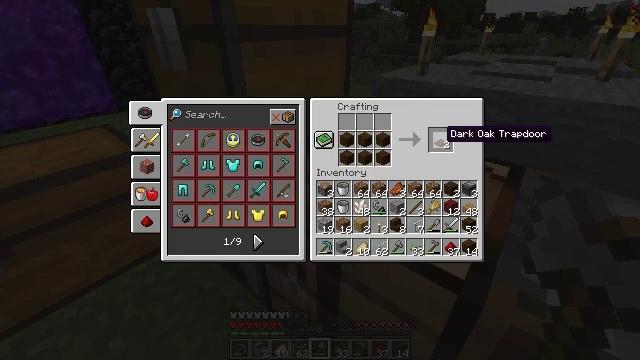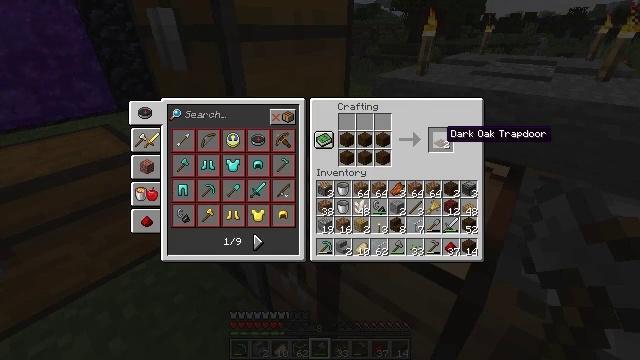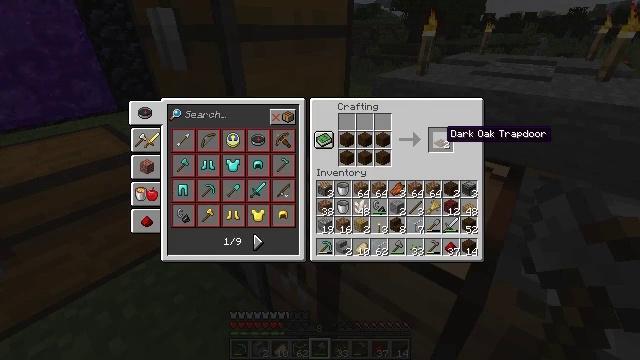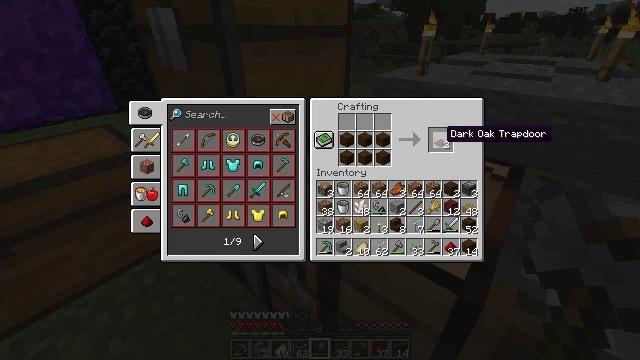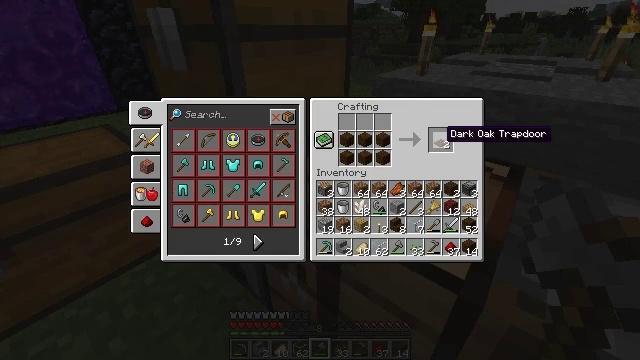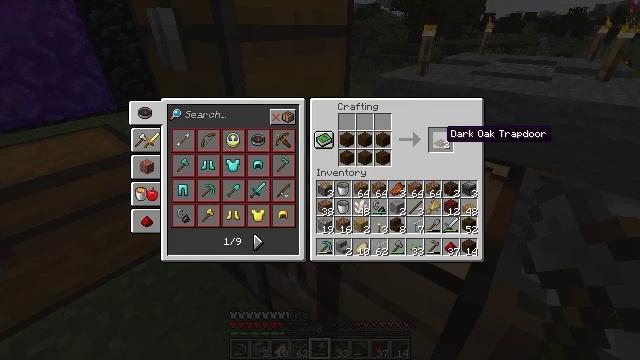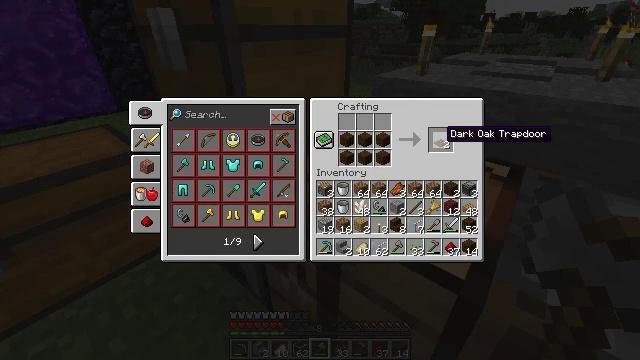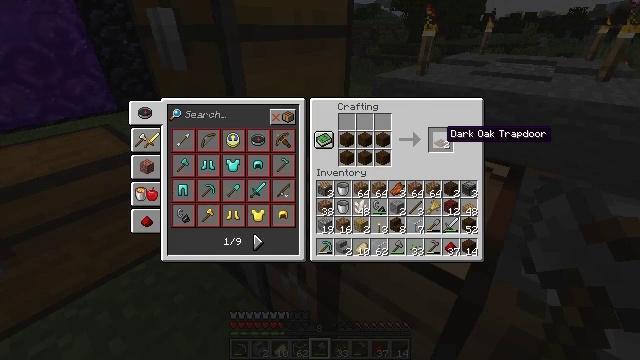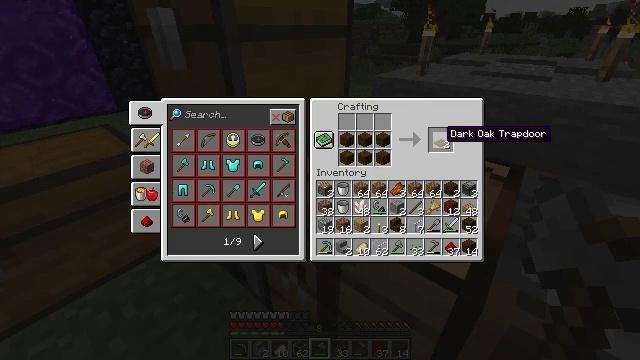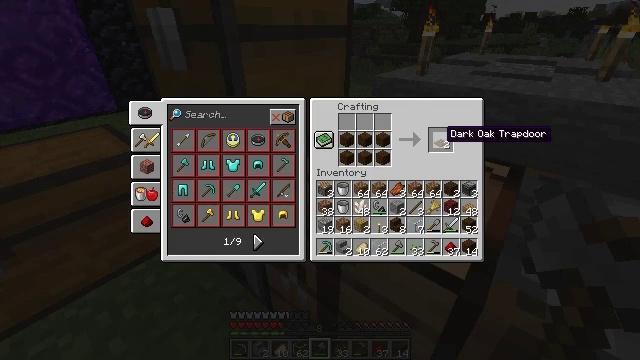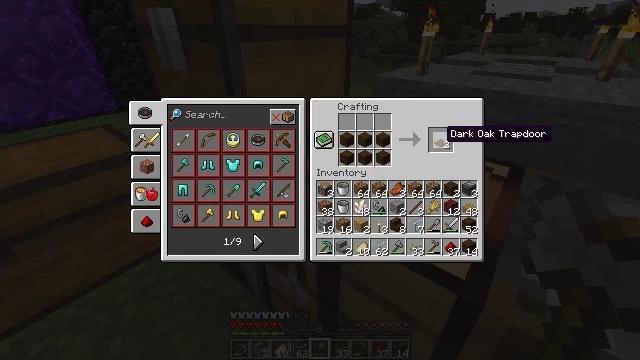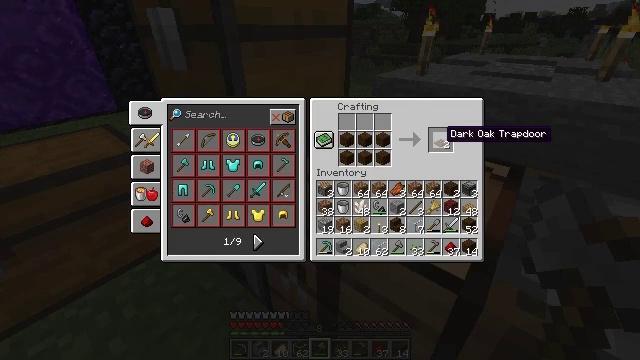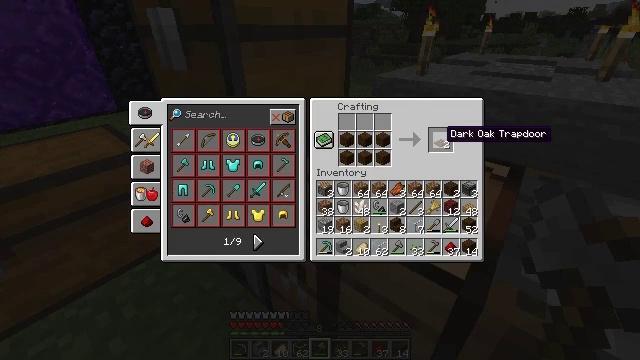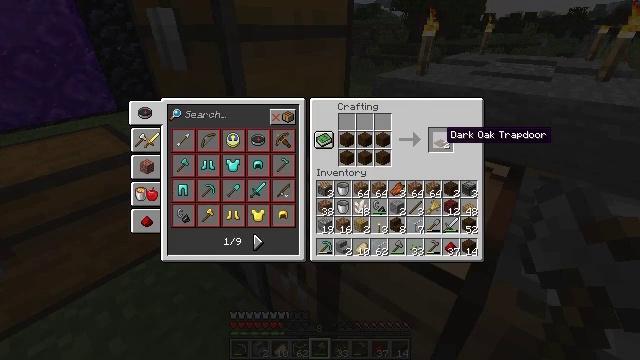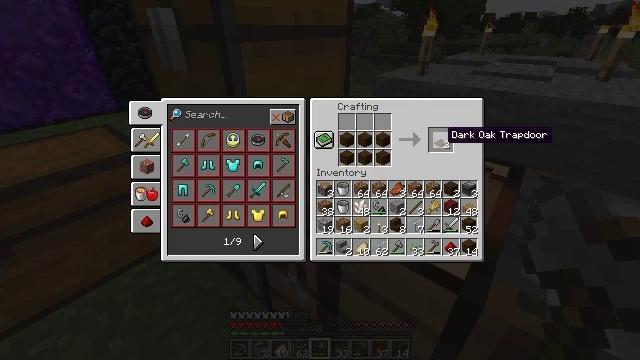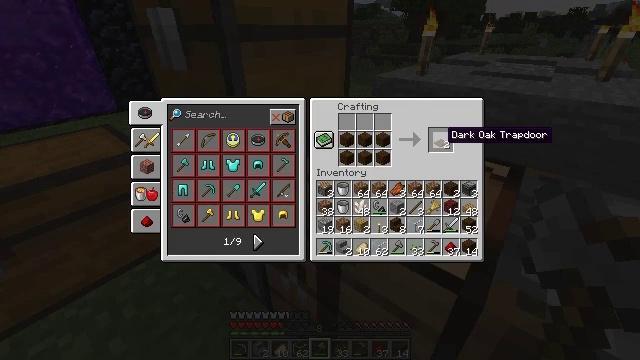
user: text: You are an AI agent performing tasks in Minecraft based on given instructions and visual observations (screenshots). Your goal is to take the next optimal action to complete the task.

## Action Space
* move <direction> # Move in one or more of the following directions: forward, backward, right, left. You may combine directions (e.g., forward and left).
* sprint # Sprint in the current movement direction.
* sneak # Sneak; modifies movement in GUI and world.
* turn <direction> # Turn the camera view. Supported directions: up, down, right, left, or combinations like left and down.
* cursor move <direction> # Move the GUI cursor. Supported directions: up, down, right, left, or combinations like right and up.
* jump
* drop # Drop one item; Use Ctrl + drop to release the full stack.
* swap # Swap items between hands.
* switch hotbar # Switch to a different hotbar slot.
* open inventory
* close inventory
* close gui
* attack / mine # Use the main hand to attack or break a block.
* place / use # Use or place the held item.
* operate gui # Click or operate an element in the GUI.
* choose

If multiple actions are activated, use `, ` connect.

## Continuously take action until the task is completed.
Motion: motion action
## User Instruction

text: Interact with the crafting table to get a dark oak trapdoor.
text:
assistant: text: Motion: sneak, attack / mine
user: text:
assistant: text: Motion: sneak, attack / mine
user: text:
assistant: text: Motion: sneak, attack / mine
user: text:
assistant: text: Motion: sneak
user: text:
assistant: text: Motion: sneak
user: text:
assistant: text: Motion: sneak
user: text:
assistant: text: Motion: sneak
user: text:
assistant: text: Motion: sneak
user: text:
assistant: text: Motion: sneak
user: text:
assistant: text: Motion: sneak
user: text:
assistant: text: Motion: sneak
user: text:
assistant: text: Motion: sneak
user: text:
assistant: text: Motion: sneak
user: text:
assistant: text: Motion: no_op
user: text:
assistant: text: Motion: no_op
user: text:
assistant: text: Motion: no_op
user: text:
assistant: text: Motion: no_op
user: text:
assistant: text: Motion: no_op
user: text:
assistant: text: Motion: no_op
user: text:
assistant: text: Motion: no_op
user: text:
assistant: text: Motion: no_op
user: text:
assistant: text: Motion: no_op
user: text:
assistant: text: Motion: no_op
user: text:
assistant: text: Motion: no_op
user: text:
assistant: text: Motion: turn down
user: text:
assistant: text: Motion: turn down
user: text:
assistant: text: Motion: turn down
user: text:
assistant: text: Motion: turn down
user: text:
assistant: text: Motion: turn down
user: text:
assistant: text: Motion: no_op